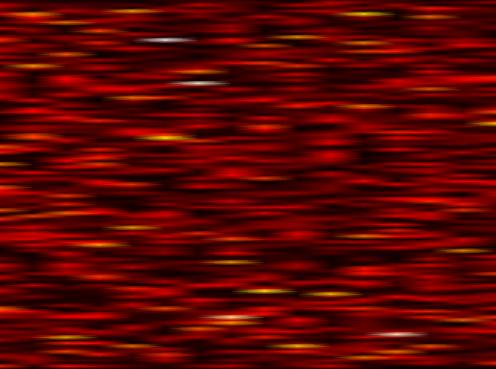
Label: WOLA